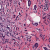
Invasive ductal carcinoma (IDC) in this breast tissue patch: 1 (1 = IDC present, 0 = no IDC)